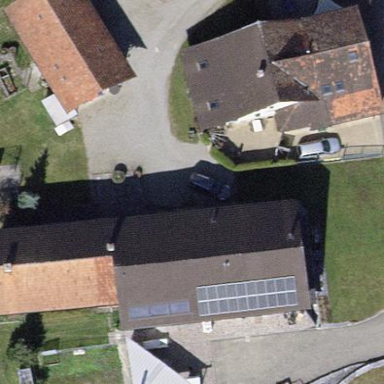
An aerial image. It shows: Farmyard area.